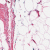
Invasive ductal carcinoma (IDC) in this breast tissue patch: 0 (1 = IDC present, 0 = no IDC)